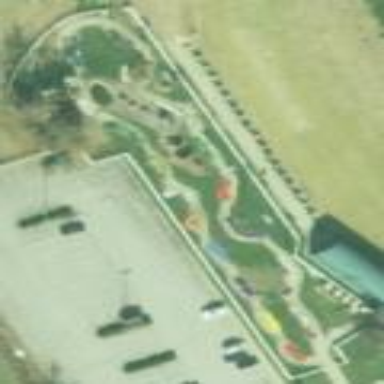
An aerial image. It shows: Miniature golf leisure land.